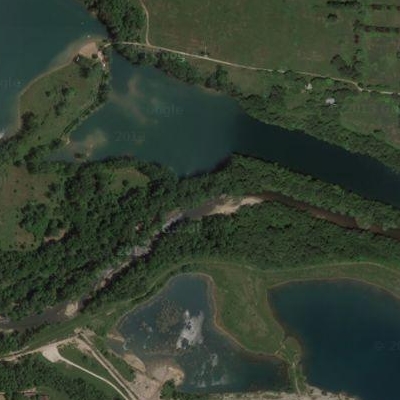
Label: dRiverLake